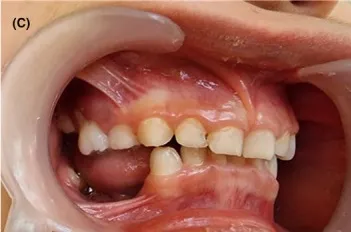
Frontal view. The follow-up session after biopsy extraction showed normal socket healing without infection or bone necrosis.
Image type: medical_photograph (oral_photograph)